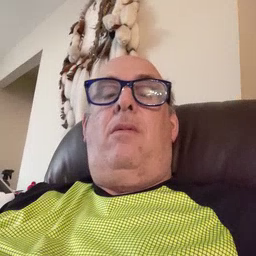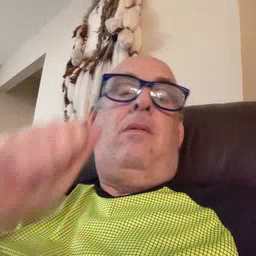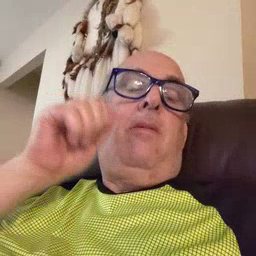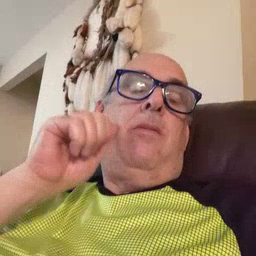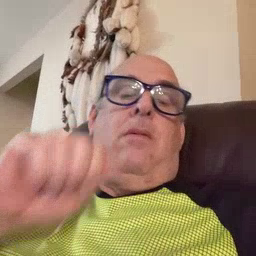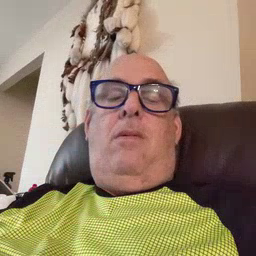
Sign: aunt